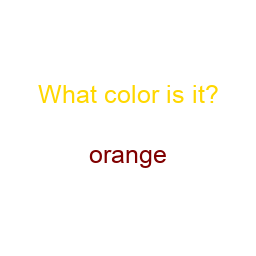
Color: maroon
Color name shown: orange
Background color: white
Question text color: gold